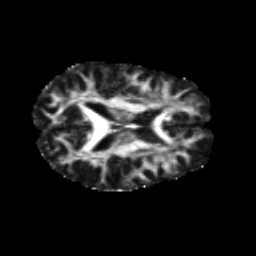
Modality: FA
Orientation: axial
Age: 23
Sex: female
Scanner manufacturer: siemens
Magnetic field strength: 3 T
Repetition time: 8.8 s
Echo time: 0.085 s